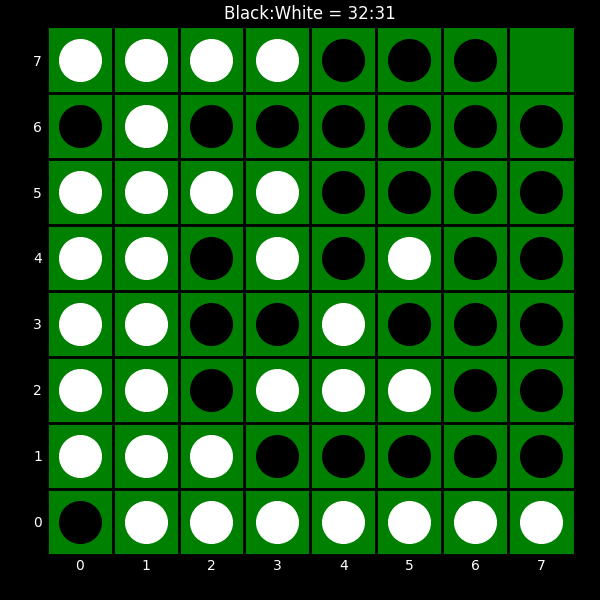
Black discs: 32
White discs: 31